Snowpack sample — Buffalo Mountain, Silverthorne, Colorado, USA (2/22/26, 2:02 PM MST)
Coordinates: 39.622, -106.113
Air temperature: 33 °F
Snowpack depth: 63 cm
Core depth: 50 cm
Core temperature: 28.4 °F
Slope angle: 11°, slope face: 116°
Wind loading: low
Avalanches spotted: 0
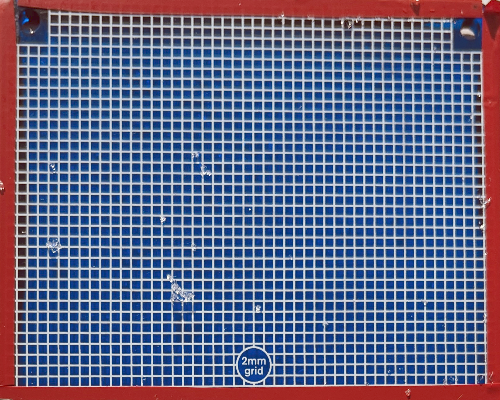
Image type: profile
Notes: In a firebreak similar to site 1, minimal wind loading with no spotted avalanches (not many faces in view though)